Question: I have a series of pivot tables that I'd like to allow a user to toggle between hours and days. The pick is captured in a variable - 'vViewBy'
I've had success at toggling the values displayed in another pivot table that shows all games using:
'''
= if( vViewBy='Hours',
round(Aggr(Sum([HOURS]), [GAME]),1),
round(Aggr(Sum([HOURS])/24, [GAME]),1)
)
'''
My problem is when I only want a subset of the data, games with 'GAME_CAT = Sports'. How do add in 'vViewBy' to calculate YTD Hours or Days of Sport related Games? I want to display the top 5 games.
'= if([GAME_CAT]='Sports',Num((Aggr(Sum([HOURS]), [GAME])),0),0)'

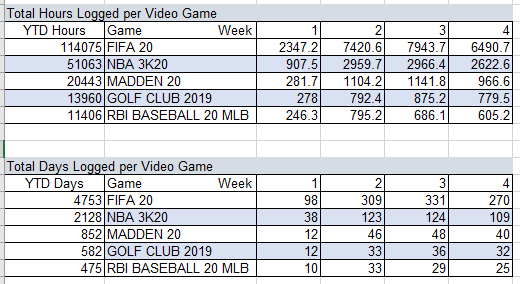
Answer: If the list box doesn't work for what you want to do then putting the Set Analysis for the Sports category into the expression would look something like this
'''
= if( vViewBy='Hours',
round(Aggr(Sum({<[GAME_CAT]={'Sports'}>} [HOURS]), [GAME]),1),
round(Aggr(Sum({<[GAME_CAT]={'Sports'}>}[HOURS])/24, [GAME]),1)
)
'''